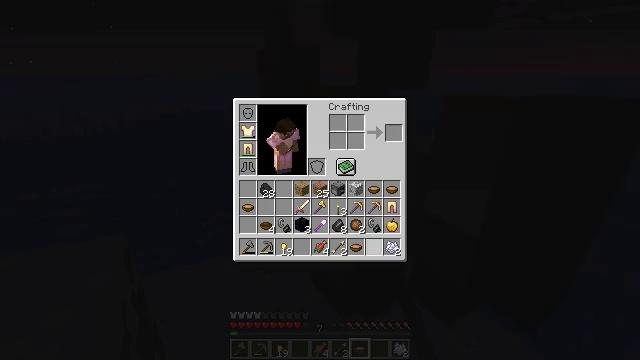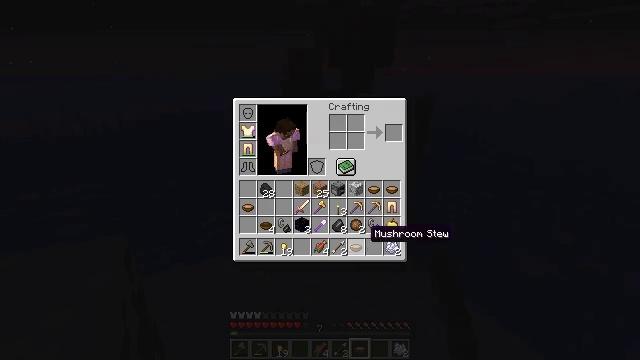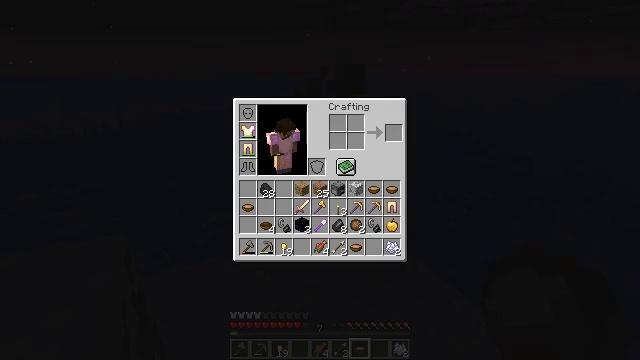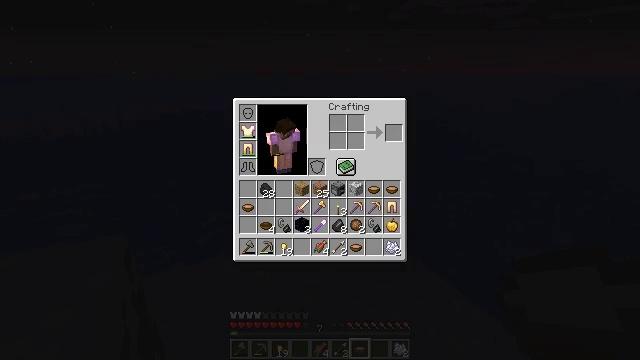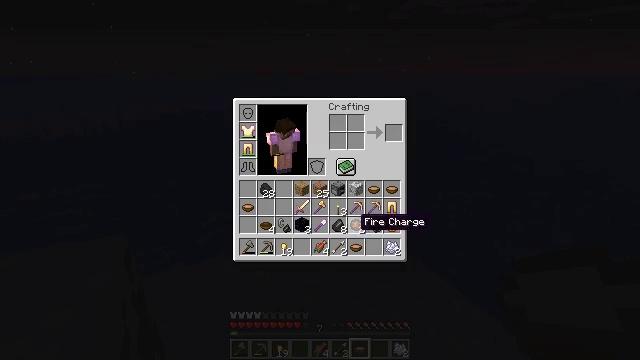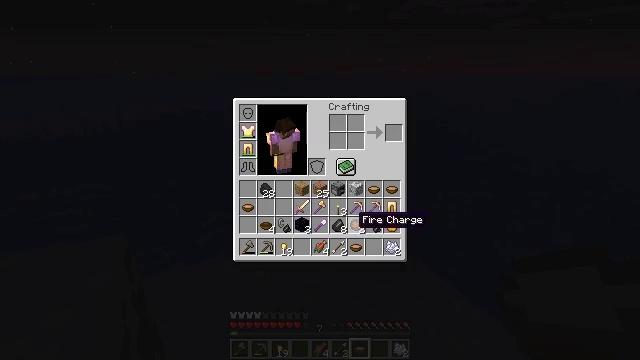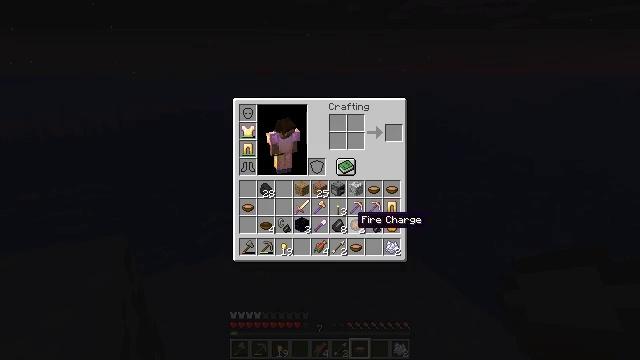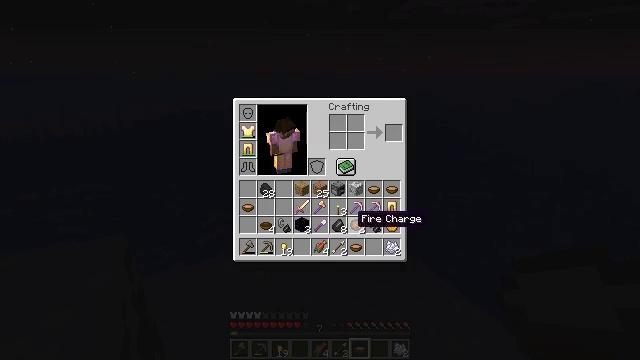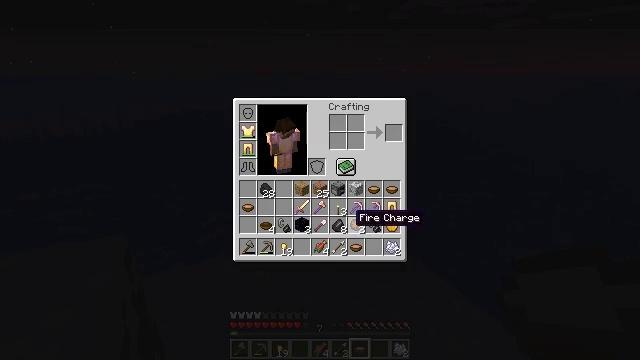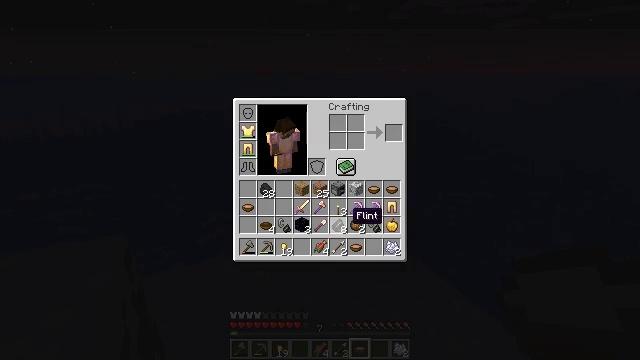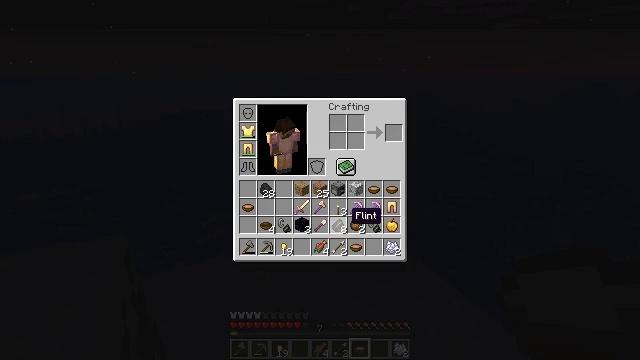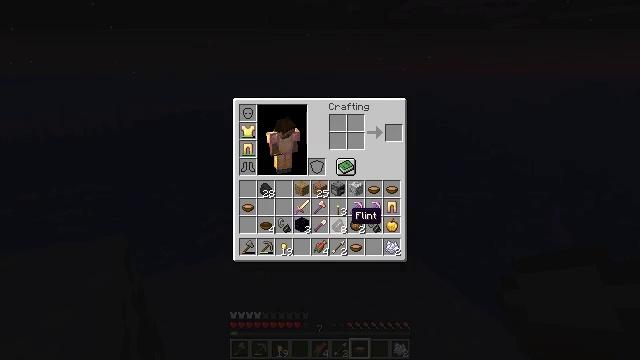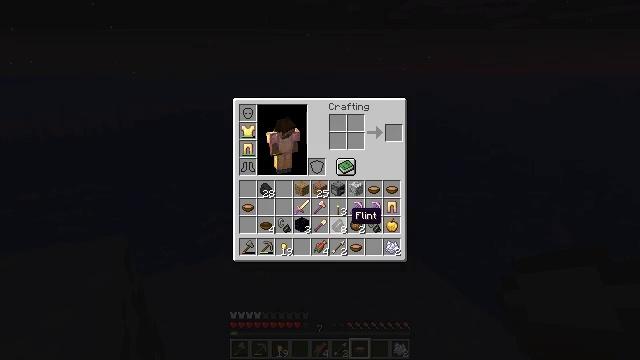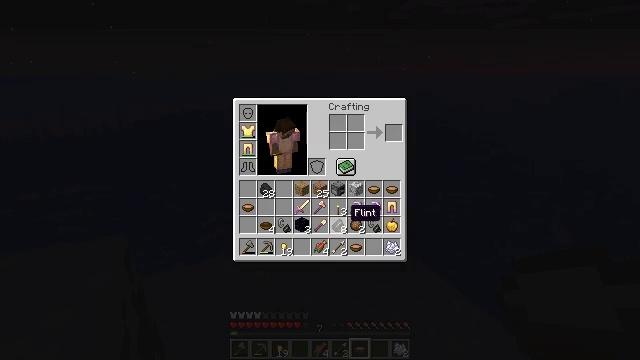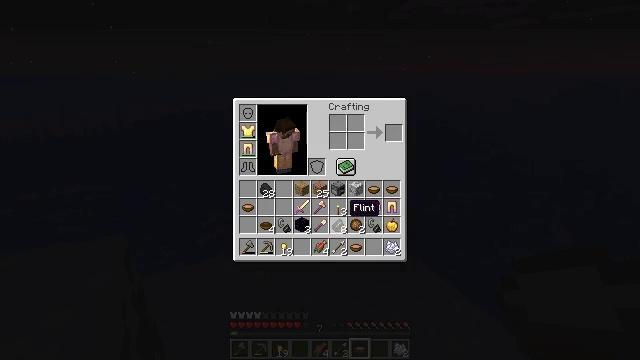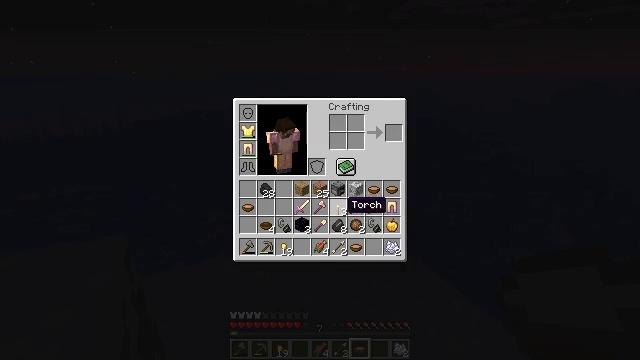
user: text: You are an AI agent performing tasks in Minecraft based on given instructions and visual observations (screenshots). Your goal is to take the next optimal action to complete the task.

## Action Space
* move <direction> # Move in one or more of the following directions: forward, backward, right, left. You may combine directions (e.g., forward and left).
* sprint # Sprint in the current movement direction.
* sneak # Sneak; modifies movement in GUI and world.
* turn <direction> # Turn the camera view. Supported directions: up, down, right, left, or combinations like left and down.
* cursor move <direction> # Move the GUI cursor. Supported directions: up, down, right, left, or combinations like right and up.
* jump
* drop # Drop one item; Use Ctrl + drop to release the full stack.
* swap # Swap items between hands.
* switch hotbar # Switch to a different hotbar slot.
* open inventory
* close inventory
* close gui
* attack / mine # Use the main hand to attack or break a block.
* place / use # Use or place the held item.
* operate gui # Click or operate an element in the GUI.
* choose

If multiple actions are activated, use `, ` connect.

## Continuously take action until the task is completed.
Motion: motion action
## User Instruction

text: Drop a golden shovel.
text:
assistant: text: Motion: cursor move left, open gui
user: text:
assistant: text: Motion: cursor move left
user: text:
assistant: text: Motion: no_op
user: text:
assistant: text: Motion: no_op
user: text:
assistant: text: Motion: no_op
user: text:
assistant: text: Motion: no_op
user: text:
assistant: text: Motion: no_op
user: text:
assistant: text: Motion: no_op
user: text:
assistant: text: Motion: no_op
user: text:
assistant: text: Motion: no_op
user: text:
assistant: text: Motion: no_op
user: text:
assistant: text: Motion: no_op
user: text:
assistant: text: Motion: no_op
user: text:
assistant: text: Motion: no_op
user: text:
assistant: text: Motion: no_op
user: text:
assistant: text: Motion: no_op
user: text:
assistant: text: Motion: no_op
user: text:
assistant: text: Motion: no_op
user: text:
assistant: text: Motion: no_op
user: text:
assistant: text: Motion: no_op
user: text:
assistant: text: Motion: no_op
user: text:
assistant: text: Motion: cursor move down
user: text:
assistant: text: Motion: no_op
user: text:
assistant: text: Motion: cursor move left
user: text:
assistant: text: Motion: cursor move left
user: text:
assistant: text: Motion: no_op
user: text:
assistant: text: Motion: no_op
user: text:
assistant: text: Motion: no_op
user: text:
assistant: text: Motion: no_op
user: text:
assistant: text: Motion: no_op